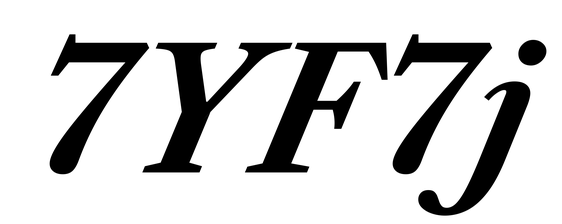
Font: LibreCaslonText-Italic_Bold_Italic